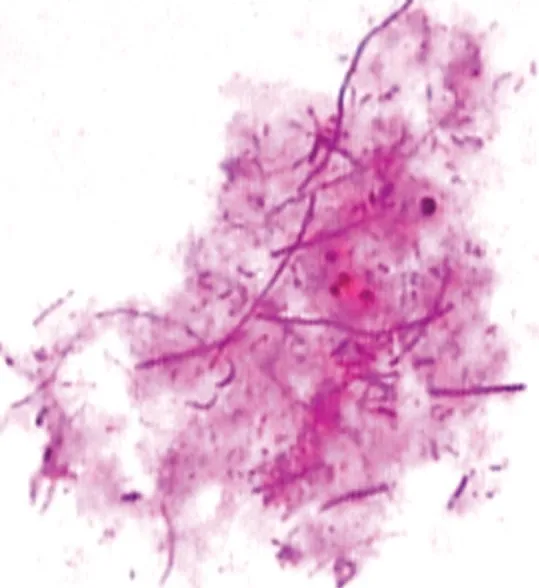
Exfoliative cytology showing multiple candidal hyphae.
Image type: pathology (gram)